Question: I'm encountering serious performance issues related to Blaze redraw. I know that my data structure is at fault but I can't find a way to fix it. This is a bit of a long one: I'll do my best to lay it out clearly.
I want to create a schedule view where users can schedule tests. Users should be able to drag and drop test slots, but the resulting redraw is so slow that the thing is unworkable.
I have a 'Sittings' collection which stores details about testing times. Each sitting has a list of 'scheduleGroups' (i.e. exam1 and exam2 happen on Tuesday, exam3 and exam4 happen on Wednesday) The structure looks more or less like this:
'''
var sitting = {
"_id" : "sittingId",
"name" : "Amazing Sitting",
"locationIds" : [
"room1_id",
"room2_id"
],
"startDate" : ISODate("2015-07-01T04:00:00Z"),
"endDate" : ISODate("2015-07-02T04:00:00Z"),
"scheduleGroups" : [
{
"_id" : "dEb3mC7H8RukAgPG3",
"name" : "New group",
"booths" : [
{
"boothNumber" : 1,
"slots" : [
{
"examId" : "exam1",
"dayNumber" : 1,
"startTime" : {
"hour" : 8,
"minutes" : 0
},
"endTime" : {
"hour" : 9,
"minutes" : 30
},
"candidateId" : "odubbD42kHDcR8Egc",
"examinerIds" : [
"GQmvyXbcmMckeNKmB",
"GfoBy4BeQHFYNyowG"
]
}
]
}
]
"locationId" : "room1_id"
}],
"examIds" : [
"exam1",
"exam2",
"exam3"
]
'''
};
Sitting is defined as global context in 'Router.current().data' hook. This is part of the redraw problem. Anyway, the following HTML produces the following layout (img below).
'''
<template name='scheduler'>
<div class='container'>
<div class='tabpanel'>
<div class='tab-content' id='scheduler-content'>
{{#each getScheduleGroups}}
<div class='container-fluid schedule-wrapper'>
<div class='row'>
<div class='scheduler-inner-box placeholder-box'></div>
{{#each booths}}
<div class='group-column-head scheduler-inner-box'>{{boothNumber}}</div>
{{/each}}
</div>
<!-- Sittings can take place over several days, normally 2 days -->
{{#each sittingDays}}
<div class='day-wrapper'>
<h3 class='text-center'>Day {{this}}</h3>
<!-- This helper returns a list of start times: [June 1 9AM, June 1 915AM....] -->
{{#each getScheduleTimes ..}}
<div class='row time-row'>
<div class='group-row-head scheduler-inner-box'>
<span class='box-content'>{{this}}</span>
</div>
<!-- Loop through each booth, so that each slot has a square for that boot
i.e. June 1 9AM has space for booth 1, and booth 2, and booth 3, etc
-->
{{#each ../../booths}}
<!-- Paper starting now tells us if there is a slot scheduled to begin at this time or wher its empty-->
<div class='scheduler-inner-box {{#unless paperStartingNow ../.. ..}}open-booth{{/unless}}'>
{{#with paperStartingNow ../.. .. boothNumber}}
<!--
getSlotStyle calculates height and colour, depending on how long the paper is and whether
it's ready to go: i.e. does it have a candidate and the right number of examiners?
-->
<div class='paper-tile tile' {{getSlotStyle this ../boothNumber 'paper'}}>
<span class='slot-name'>{{getSlotName}}</span>
</div>
{{#if slotHasCandidate}}
<div class='candidate-tile tile' {{getSlotStyle this ../boothNumber 'candidate'}}>
<span class='slot-name candidate-name'>{{getCandidateDisplay}}</span>
</div>
{{/if}}
{{#each slotExaminers}}
<div class='examiner-tile tile' {{getSlotStyle .. ../../boothNumber 'examiner' index}}>
<span class='slot-name examiner-name'>{{profile.name}}</span>
</div>
{{/each}}
{{/with}}
</div>
{{/each}}
</div>
{{/each}}
</div>
{{/each}}
</div>
{{/each}}
</div>
</div>
</div>
'''

When a user drops a slot (purple tile) onto an empty space, or drags a candidate or examiner to another tile, I update the collection and let Meteor redraw. However the whole thing redraws and I can't find a way to isolate.
Here's the code for moving a whole slot, candidates examiners and all.
'''
moveSlot: function (originalBoothNumber, originalSlot, dropBoothNumber, newSlot) {
check( originalBoothNumber, Number );
check( originalSlot, Object );
check( dropBoothNumber, Number );
check( newSlot, Object );
//pull the old slot
var originalBooth = _.findWhere( this.booths, {boothNumber: originalBoothNumber} );
originalBooth.slots = _.without( originalBooth.slots, originalSlot );
//insert the new one
var dropBooth = _.findWhere( this.booths, {boothNumber: dropBoothNumber} );
dropBooth.slots.push( newSlot );
var modifier = {
$set: {}
};
modifier["$set"]["scheduleGroups." + this.getIndex() + ".booths"] = this.booths;
return Sittings.update({_id: this.getSitting()._id }, modifier);
},
'''
'Sitting.booths' If anyone can recommend a better data structure that will trigger a redraw of just the slot, I'd really appreciate it. I've found a hack that puts every slot into a session variable but there's got to be another way.
Thanks for your patience and your help,
db
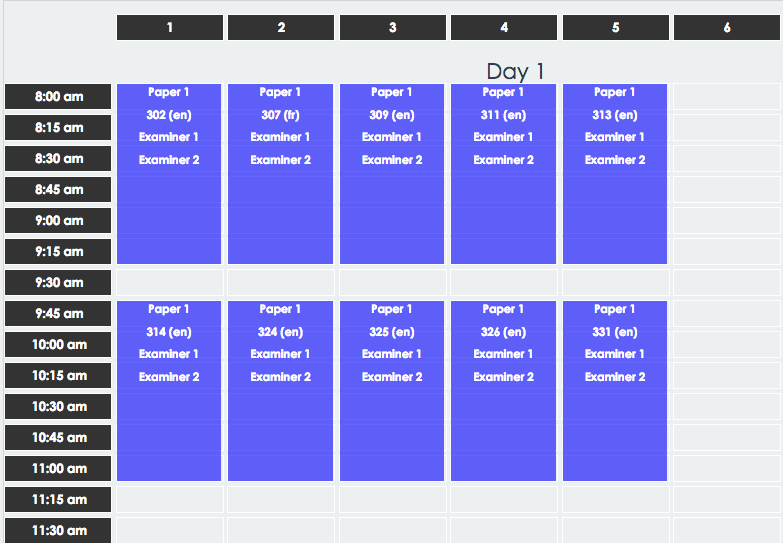
Answer: It's because you store the whole set of 'slots' inside one document of 'booth'. Once you update a 'slot', the whole document is consider updated.
IMHO, I don't think you need to change the structure, you have build a feature to search for 'slot' or 'booth'. You can set it up by create a series of 'reactiveVariable' or a 'reactiveDictionary', your template should depends only on that reactive variable. Every time you updated, consider to sync between two of them, either manually or automatically.
I'm not doing any affiliate with this site: <URL>. They do exactly the same thing you're trying to do with minimum redraw.